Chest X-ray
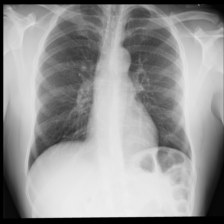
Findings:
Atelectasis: negative
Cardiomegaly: negative
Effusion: negative
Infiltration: positive
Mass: negative
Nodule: negative
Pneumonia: negative
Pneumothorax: negative
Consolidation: negative
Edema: negative
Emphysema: negative
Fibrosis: negative
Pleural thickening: negative
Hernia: negative